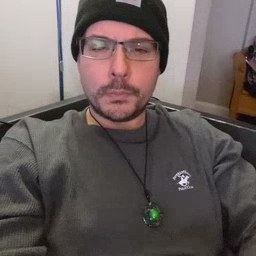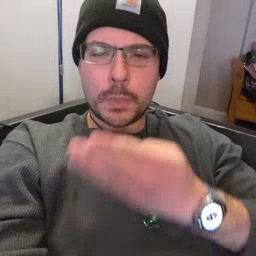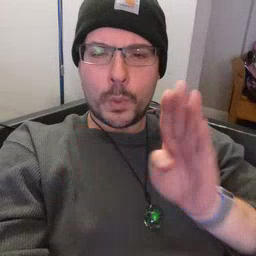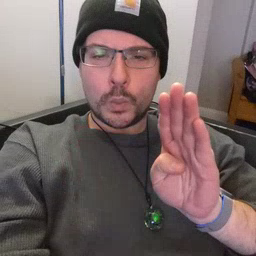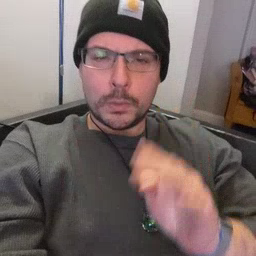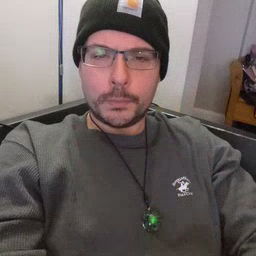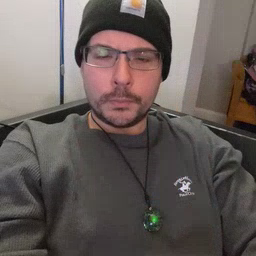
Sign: blue